Question: For documentation purpose I'd like to show the various spherical coordinates systems that can be used to describe a position on a sphere .
I did not find clear illustrations on the .net, especially for non-regular conventions, and I'd like to use matlab to create simple illustrations like the following one (roll-over-azimuth system) which, imao, is straightforward to understand :

Anyhow I was wondering how I can create the curved arrows to show the angular direction (phi/theta arrows in above illustration). Drawing straight vectors using quiver3 is ok. I tried reading about 'stream3' but did not get the point about usage. I'd like to have something simple like:
'''
function [h] = CreateCurvedArrow(startXYZ, endXYZ)
%[
% Draw curved-line in the plane defined by
% vectors 'Origin->StartXYZ' and 'Origin->EndXYZ'
% going from 'StartXYZ' to 'EndXYZ'
%]
'''
I hope there's some easy way to do it else I'll work-around using line segments.
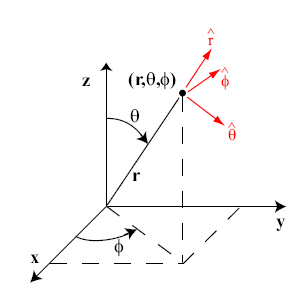
Answer: Simply for the fun of doing it:

The algorithm slowy rotates 'Center->StartPoint' vector toward 'Center->EndPoint' vector around their 'Normal' axis and uses intermediate points to draw the curved arrow. Implementation can be further improved of course:
'''
function [] = TestCurvedArrow()
%[
hold on
CreateCurvedArrow3(0.3*[1 0 0], 0.3*[0 1 0]);
CreateCurvedArrow3(0.2*[0 1 0], 0.2*[0 0 1]);
CreateStraightArrow([0 0 0], [1 0 0], 'r');
CreateStraightArrow([0 0 0], [0 1 0], 'g');
CreateStraightArrow([0 0 0], [0 0 1], 'b');
hold off
daspect([1 1 1]);
%]
end
%% --- Creates a curved arrow
% from: Starting position - (x,y,z) upplet
% to: Final position - (x,y,z) upplet
% center: Center of arc - (x,y,z) upplet => by default the origin
% count: The number of segment to draw the arrow => by default 15
function [h] = CreateCurvedArrow3(from, to, center, count)
%[
% Inputs
if (nargin < 4), count = 15; end
if (nargin < 3), center = [0 0 0]; end
center = center(:); from = from(:); to = to(:);
% Start, stop and normal vectors
start = from - center; rstart = norm(start);
stop = to - center; rstop = norm(stop);
angle = atan2(norm(cross(start,stop)), dot(start,stop));
normal = cross(start, stop); normal = normal / norm(normal);
% Compute intermediate points by rotating 'start' vector
% toward 'end' vector around 'normal' axis
% See: http://inside.mines.edu/fs_home/gmurray/ArbitraryAxisRotation/
phiAngles = linspace(0, angle, count);
r = linspace(rstart, rstop, count) / rstart;
intermediates = zeros(3, count);
a = center(1); b = center(2); c = center(3);
u = normal(1); v = normal(2); w = normal(3);
x = from(1); y = from(2); z = from(3);
for ki = 1:count,
phi = phiAngles(ki);
cosp = cos(phi); sinp = sin(phi);
T = [(u^2+(v^2+w^2)*cosp) (u*v*(1-cosp)-w*sinp) (u*w*(1-cosp)+v*sinp) ((a*(v^2+w^2)-u*(b*v+c*w))*(1-cosp)+(b*w-c*v)*sinp); ...
(u*v*(1-cosp)+w*sinp) (v^2+(u^2+w^2)*cosp) (v*w*(1-cosp)-u*sinp) ((b*(u^2+w^2)-v*(a*u+c*w))*(1-cosp)+(c*u-a*w)*sinp); ...
(u*w*(1-cosp)-v*sinp) (v*w*(1-cosp)+u*sinp) (w^2+(u^2+v^2)*cosp) ((c*(u^2+v^2)-w*(a*u+b*v))*(1-cosp)+(a*v-b*u)*sinp); ...
0 0 0 1 ];
intermediate = T * [x;y;z;r(ki)];
intermediates(:,ki) = intermediate(1:3);
end
% Draw the curved line
% Can be improved of course with hggroup etc...
X = intermediates(1,:);
Y = intermediates(2,:);
Z = intermediates(3,:);
tf = ishold;
if (~tf), hold on; end
h = line(X,Y,Z);
quiver3(X(end-1), Y(end-1), Z(end-1), X(end)-X(end-1), Y(end)-Y(end-1), Z(end)-Z(end-1),1);
if (~tf), hold off; end
%]
end
%% --- Creates normal arrow
% from: Starting position - (x,y,z) upplet
% to: Final position - (x,y,z) upplet
% lineSpec: Line specifications
function [h] = CreateStraightArrow(from, to, lineSpec)
%[
h = quiver3(from(1), from(2), from(3), to(1)-from(1), to(2)-from(2), to(3)-from(3), lineSpec);
%]
end
'''